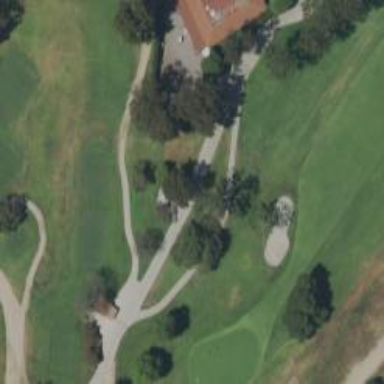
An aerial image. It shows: Golf cartpath that is also road path.